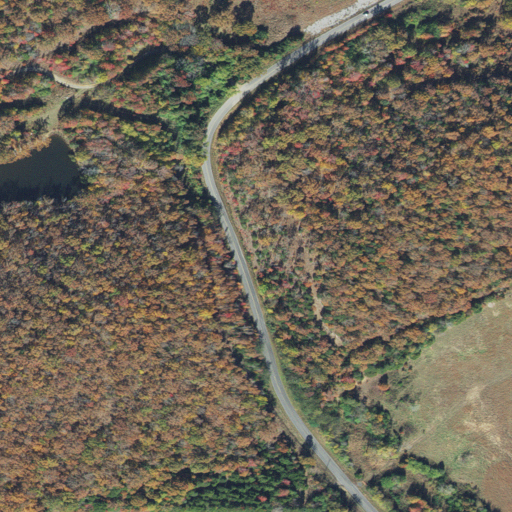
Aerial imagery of gap in Arkansas named Stanley Gap containing deciduous forest, pasture, open development, low intensity development, open water, and mixed forest